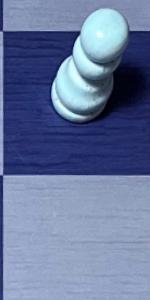
Label: Empty